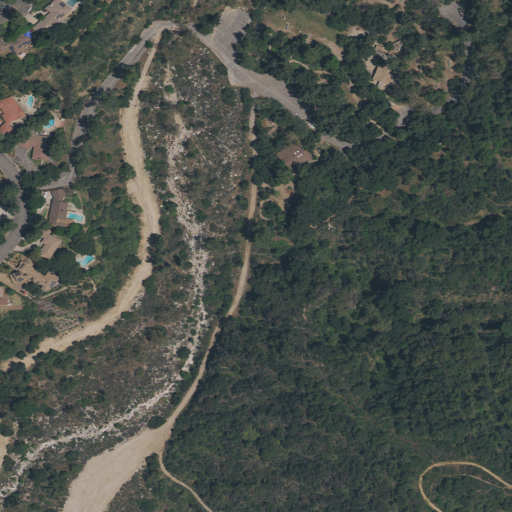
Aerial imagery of valley in California named Clamshell Canyon containing open development, shrub, grassland, low intensity development, evergreen forest, mixed forest, and medium intensity development